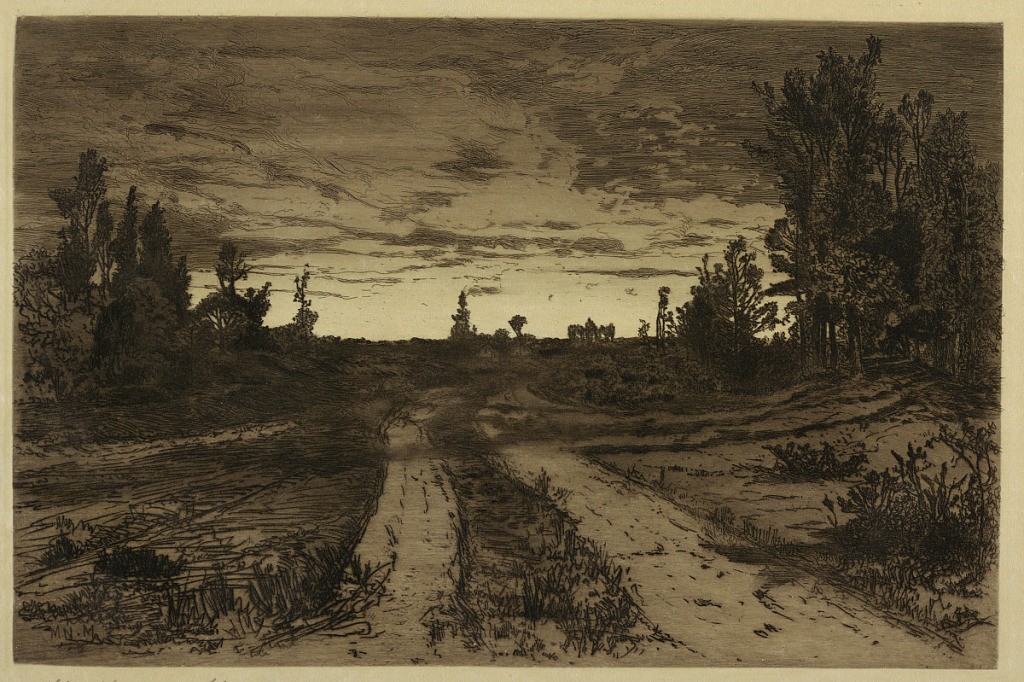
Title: Twilight
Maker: Mary Nimmo Moran, American, 1842–1899
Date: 1880
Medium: Etching and mezzotint in brown ink on paper
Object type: Print
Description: Country scene in Easthampton, New York, toward evening. Groups of trees to left and right. Two paths lead to background, with farm houses in distance.